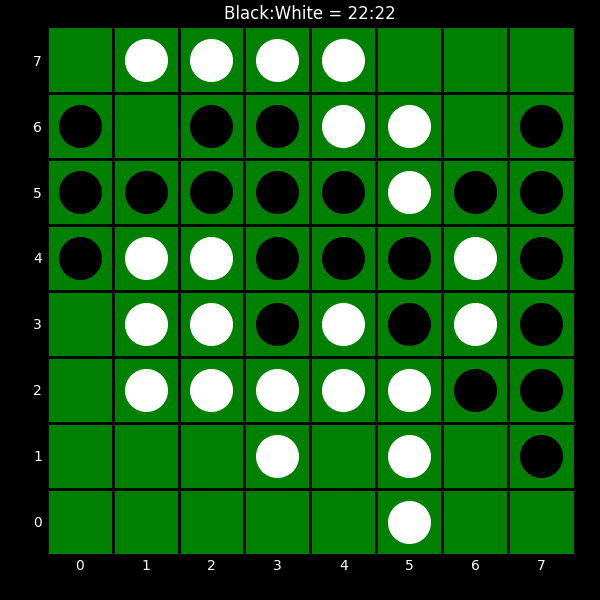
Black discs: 22
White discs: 22